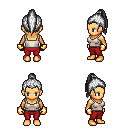
a pixel art fantasy rpg character, female body template, human, tanned skin, white pirate shirt, red pants, white long topknot hairstyle, gold gloves, four views (front, back, left, right), 2x2 character sprite sheet, small pixel art, hard edges, no anti-aliasing